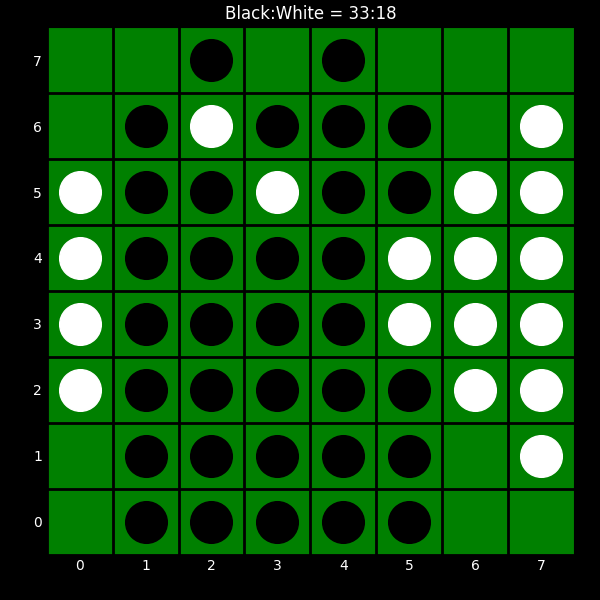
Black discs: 33
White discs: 18